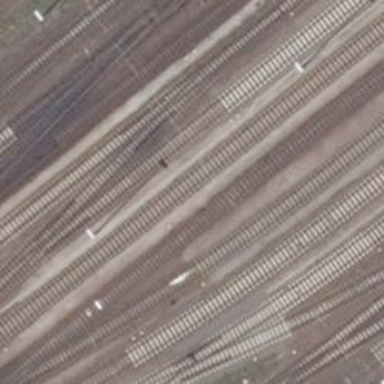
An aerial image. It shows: Railway yard with electrified contact lines.